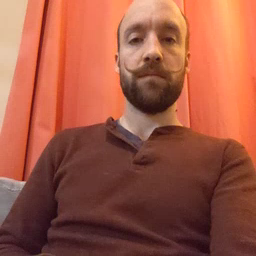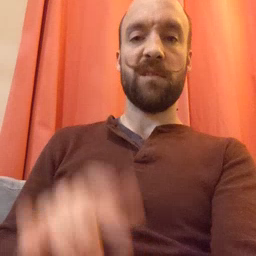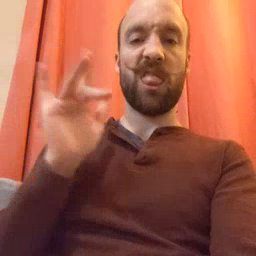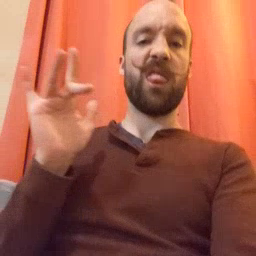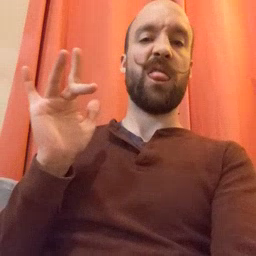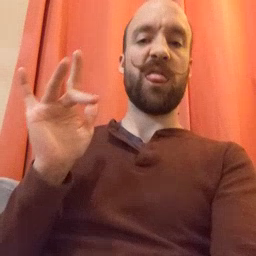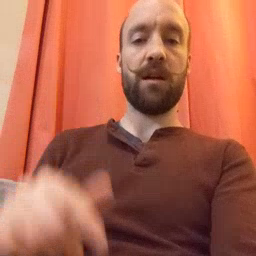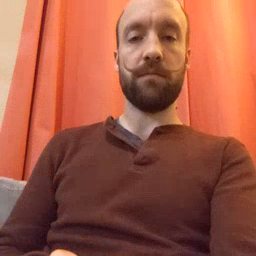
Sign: yucky